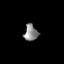
Tissue: lung
Cell type: Myeloid cells
Senescence score: 0.5487
Nuclear area (px): 220
Mean DAPI intensity: 138.245